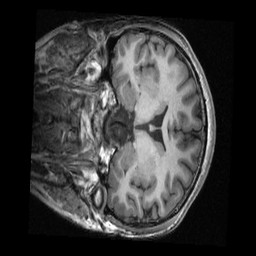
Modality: T1w
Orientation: coronal
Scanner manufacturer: ge
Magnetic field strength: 3 T
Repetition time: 0.007744 s
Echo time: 0.002948 s